Question: I've been struggling with this for days so apologies if I've over-confused things...
I have a series of tables that define:
1. Groups of skills
2. Skills
3. Skills within the above groups (many-to-many)
4. Job roles
5. The skills with those job roles (many-to-many)
The structure of the database looks like this:

I need to create a result set that displays the following data:
> For all of the job roles, show all of the skills within those job
roles. However, also include skills within the respective groups that
were in each role (indicated with NULL or by any
other method).
Please see this working code to create the tables and data. <URL>
Apologies for the length, I did lots of inserts to create a realistic example.
Notice that the 'PowerPoint' skill is not added to the 'HR Manager' role, but other skills from that same group are added. Also notice that the 'Recruitment Policy' skill is not added to the 'Software Manager' role, but I do not need to see this gap because no other skills in that group exist in the role.
The results I would aim for would resemble this (excludes Super Star role for brevity):
'''
RoleTitle GroupTitle SkillTitle SkillIsInRole
----------------------- -------------------------- --------------------------------------
Software Manager Microsoft Office Excel 1
Software Manager Microsoft Office Word 1
Software Manager Microsoft Office PowerPoint 1
Software Manager Microsoft SQL Server Query Design 1
Software Manager Microsoft SQL Server Stored Procedures 1
Software Manager Microsoft SQL Server Failover Clustering 1
HR Manager Microsoft Office Excel 1
HR Manager Microsoft Office Word 1
HR Manager Microsoft Office PowerPoint NULL <-- not added to role but exists in same group as other used skills
HR Manager HR Recruitment Policy 1
'''
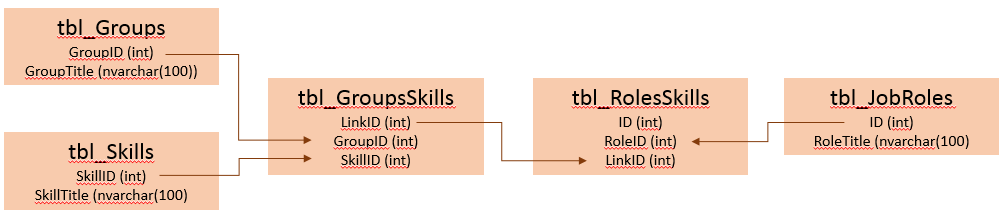
Answer: Getting all skills for a group related to a role is somewhat simple and is handled in the relatively self explanatory 'roles' cte below. From this the only way I can think of obtaining whether the skill was related 'directly' to the role is by 'OUTER APPLY'ING the result set to the result set of actual skills for role.
'''
;WITH skills AS
(
SELECT g.GroupId, g.GroupTitle, s.SkillId, s.SkillTitle
FROM @tbl_GroupsSkills gs
INNER JOIN @tbl_Groups g ON g.GroupId = gs.GroupId
INNER JOIN @tbl_Skills s ON s.SkillId = gs.SkillId
)
, roles AS
(
SELECT DISTINCT jr.Id RoleId, jr.RoleTitle, gs.GroupId
FROM @tbl_jobroles jr
INNER JOIN @tbl_rolesskills rs ON rs.RoleId = jr.ID
INNER JOIN @tbl_GroupsSkills gs ON gs.LinkId = rs.LinkId
)
SELECT
roles.RoleTitle,
skills.GroupTitle,
skills.SkillTitle,
t.SkillIsInRole
FROM skills
JOIN roles ON roles.GroupId = skills.GroupId
OUTER APPLY
(
SELECT 1 SkillIsInRole
FROM @tbl_rolesskills rs
INNER JOIN @tbl_jobroles r ON rs.RoleID = r.ID
INNER JOIN @tbl_groupsskills gs ON gs.LinkID = rs.LinkID
INNER JOIN @tbl_groups g ON g.groupID = gs.GroupID
INNER JOIN @tbl_skills s ON s.skillID = gs.SkillID
WHERE s.SkillId = skills.SkillId
AND g.GroupId = skills.GroupId
AND r.Id = roles.RoleId
) t
ORDER BY roles.RoleTitle, skills.GroupTitle, skills.SkillTitle
'''
Edit: the 'OUTER APPLY' could be handled with a 'LEFT JOIN'
'''
LEFT JOIN (
SELECT s.SkillId, g.GroupId, r.Id RoleId, 1 SkillIsInRole
FROM @tbl_rolesskills rs
INNER JOIN @tbl_jobroles r ON rs.RoleID = r.ID
INNER JOIN @tbl_groupsskills gs ON gs.LinkID = rs.LinkID
INNER JOIN @tbl_groups g ON g.groupID = gs.GroupID
INNER JOIN @tbl_skills s ON s.skillID = gs.SkillID
) t ON t.SkillId = skills.SkillId
AND t.GroupId = skills.GroupId
AND t.RoleId = roles.RoleId
'''
<URL>